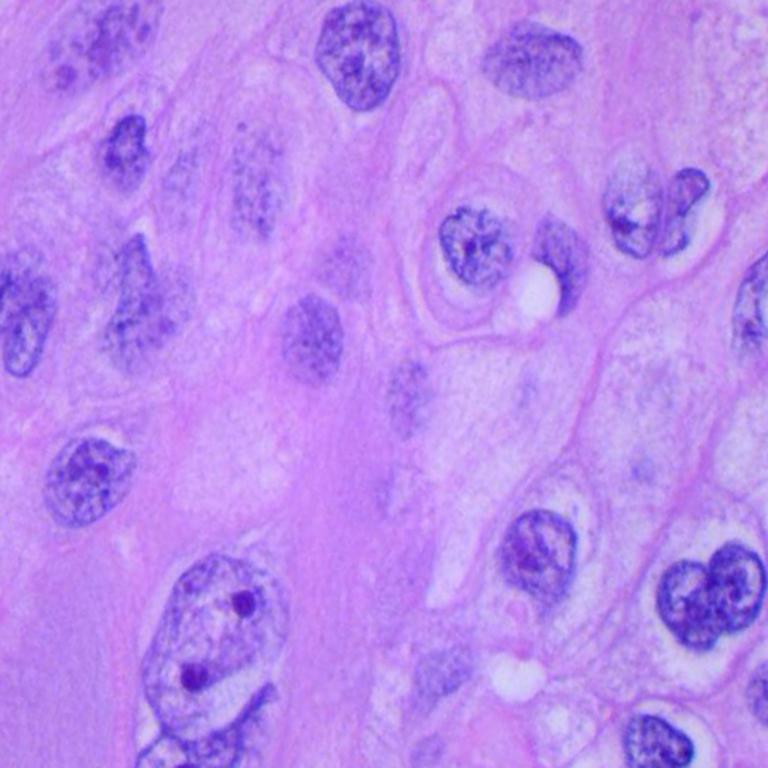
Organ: lung
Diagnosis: squamous carcinomas